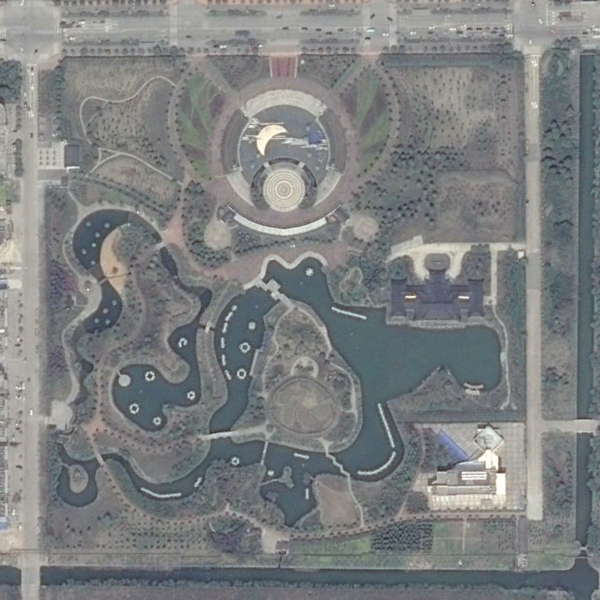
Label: Park